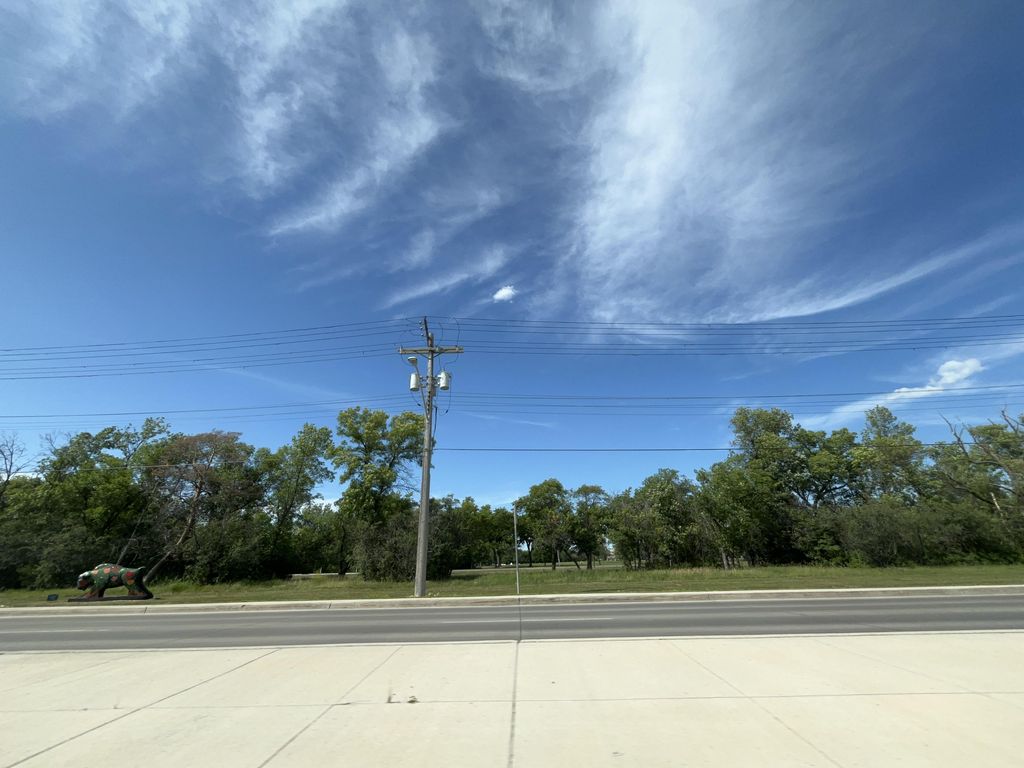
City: winnipeg